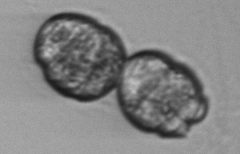
Label: Margalefidinium